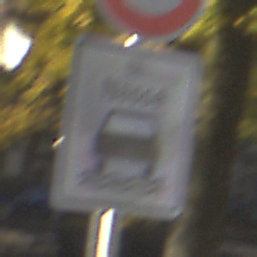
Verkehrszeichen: BeiNaesse
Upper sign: Geschwindigkeit60
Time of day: SunriseSunset
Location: Outdoor (Urban)
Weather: PartlyCloudy
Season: Autumn
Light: Natural